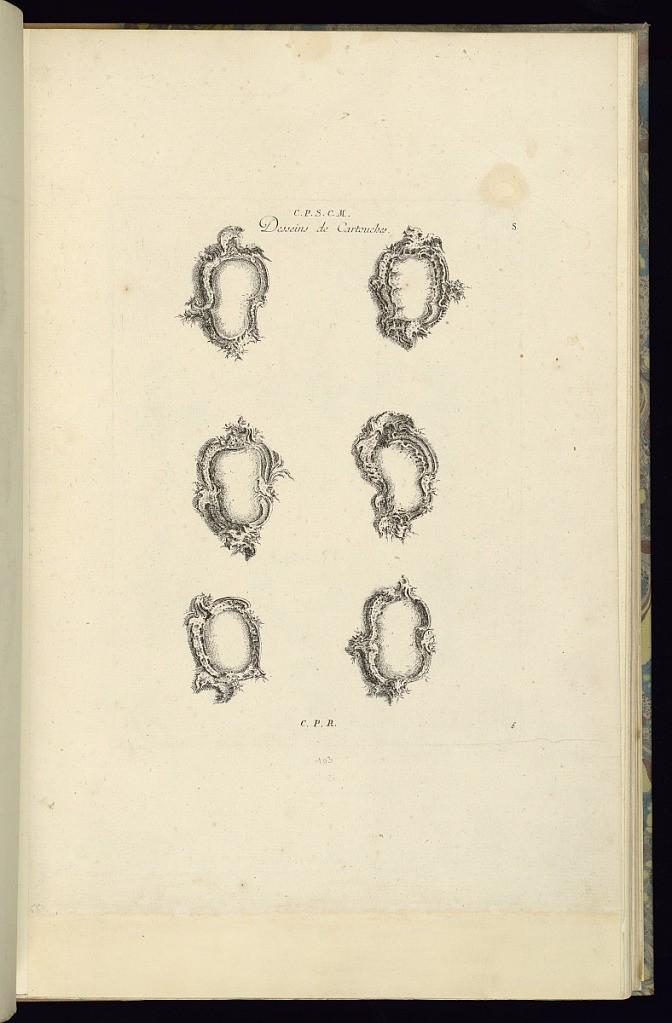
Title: Desseins de Cartouches
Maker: François de Cuvilliés the Elder, Belgian, 1695 - 1768
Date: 1745
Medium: Etching and engraving on off-white laid paper
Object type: Print
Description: First state of designs for cartouches. See 1921-6-285-105.